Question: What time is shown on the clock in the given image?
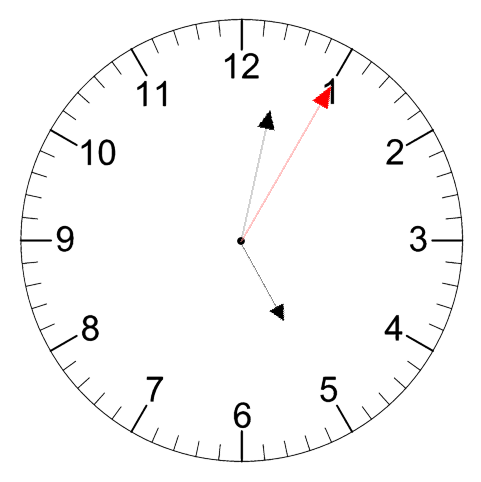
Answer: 05:02:05